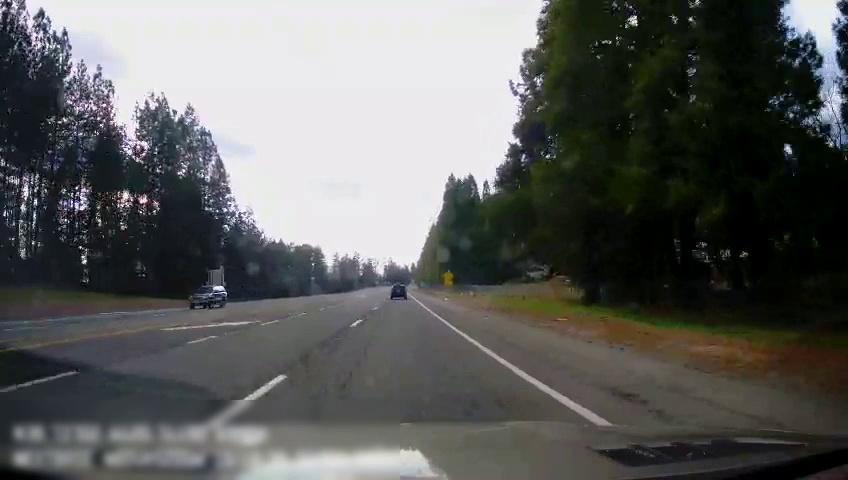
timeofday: Day
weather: Cloudy
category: Drivable Space
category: Vehicles | SUV
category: Vehicles | Car
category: Lanes | Alternate Lane
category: Lanes | Alternate Lane
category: Lanes | Opposite Lane
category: Lanes | Current Lane
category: Lanes | Alternate Lane
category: Traffic | Signs